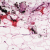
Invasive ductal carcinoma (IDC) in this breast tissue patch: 0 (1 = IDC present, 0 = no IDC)